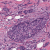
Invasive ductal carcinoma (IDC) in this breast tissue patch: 1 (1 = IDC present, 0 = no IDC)